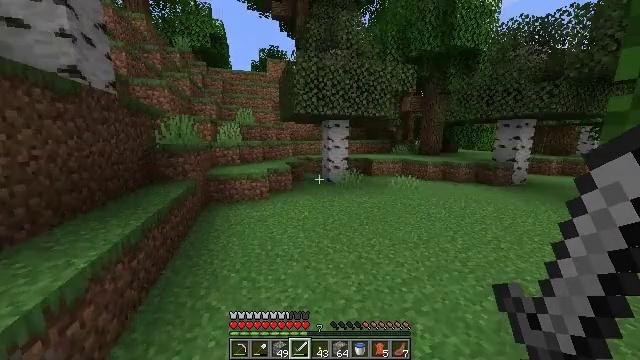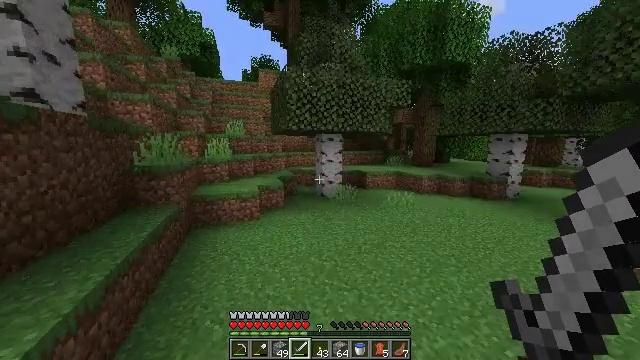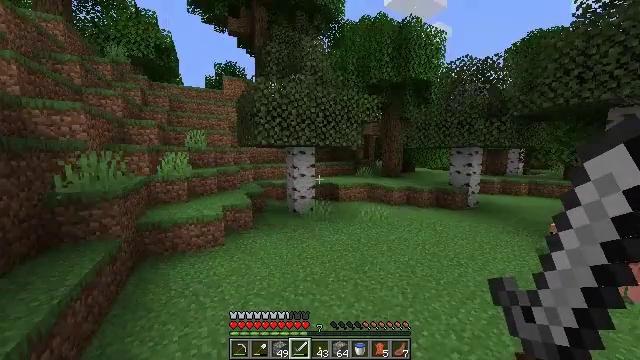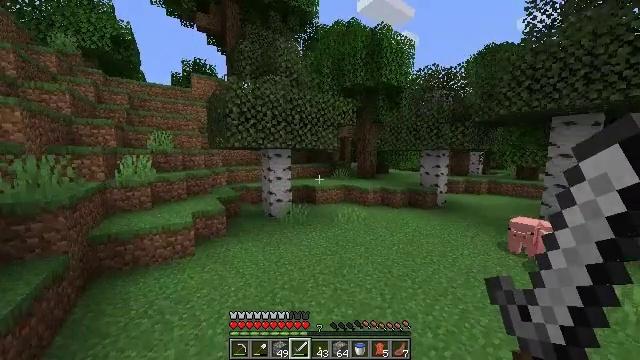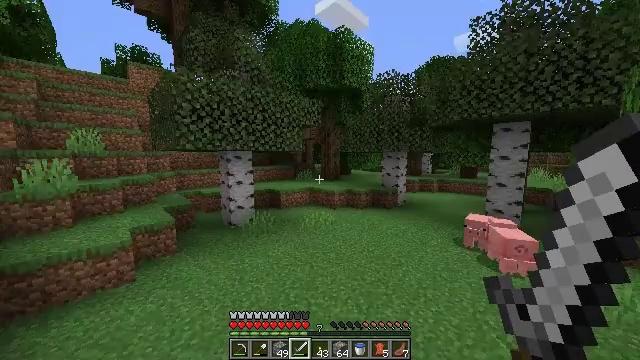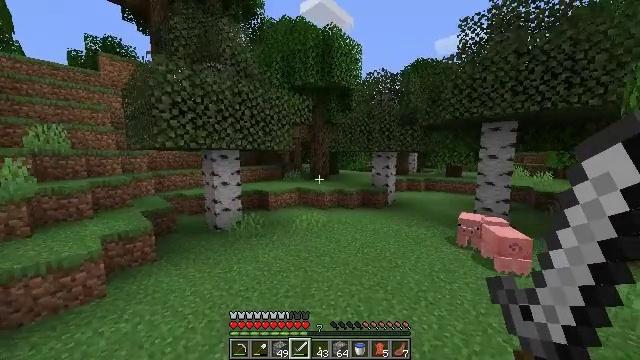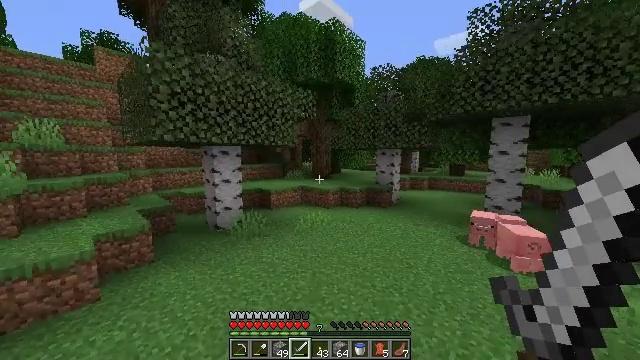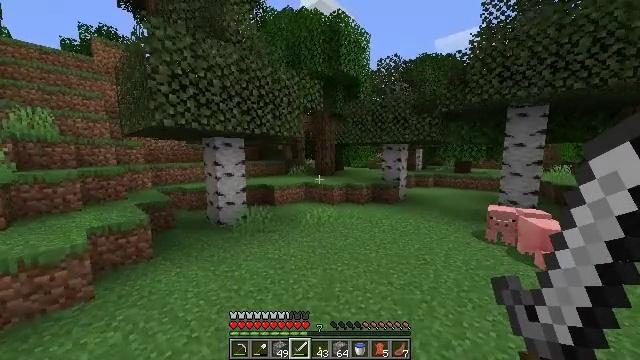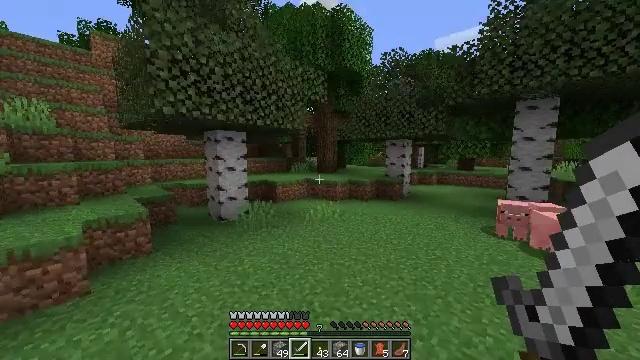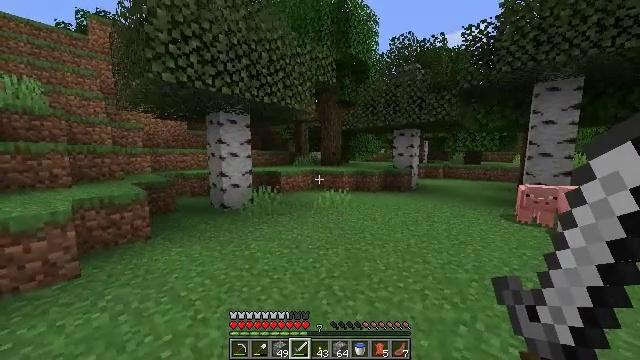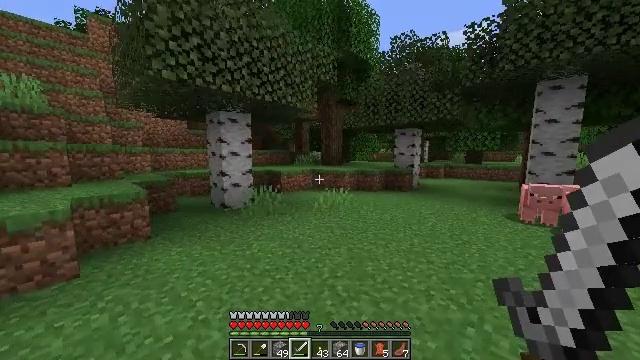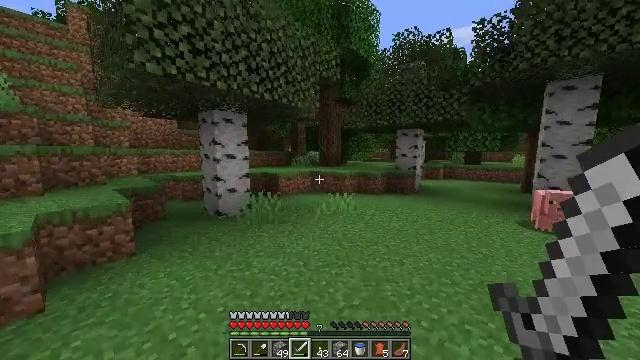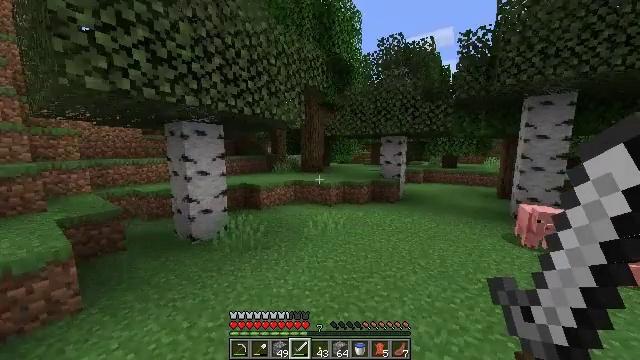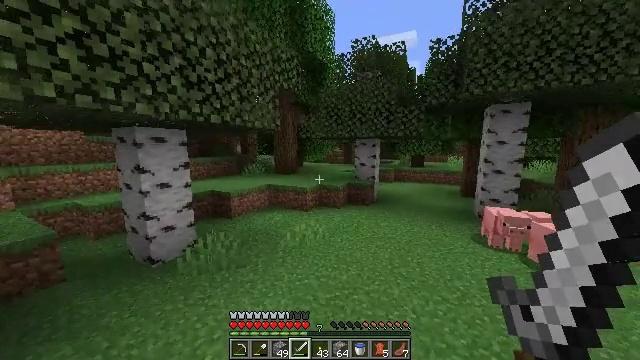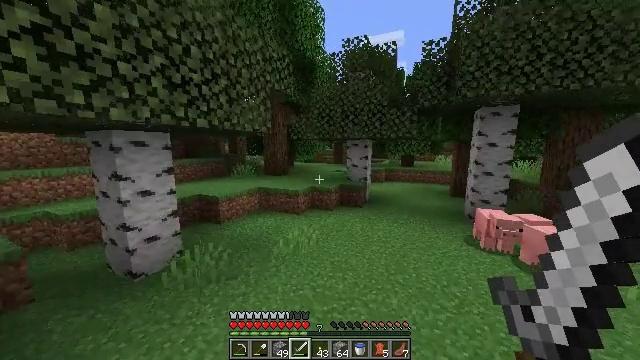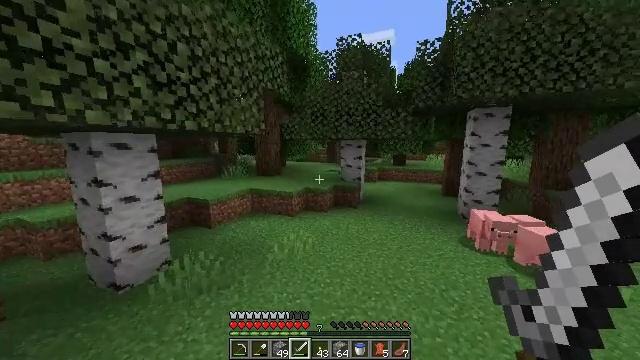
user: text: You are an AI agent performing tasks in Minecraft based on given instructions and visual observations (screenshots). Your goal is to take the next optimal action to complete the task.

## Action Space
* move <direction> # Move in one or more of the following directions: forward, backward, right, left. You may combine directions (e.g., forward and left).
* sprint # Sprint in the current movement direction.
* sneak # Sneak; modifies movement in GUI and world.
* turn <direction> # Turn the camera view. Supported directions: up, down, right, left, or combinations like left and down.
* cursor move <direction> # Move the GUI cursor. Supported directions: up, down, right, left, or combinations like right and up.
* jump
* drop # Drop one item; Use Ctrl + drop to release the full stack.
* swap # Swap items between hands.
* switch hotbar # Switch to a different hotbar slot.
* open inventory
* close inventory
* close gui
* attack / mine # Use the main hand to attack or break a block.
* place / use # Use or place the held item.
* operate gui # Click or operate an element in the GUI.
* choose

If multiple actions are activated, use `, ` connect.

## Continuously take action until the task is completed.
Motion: motion action
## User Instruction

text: Remove a peony from the inventory.
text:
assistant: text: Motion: move forward, sprint, turn right and up, jump
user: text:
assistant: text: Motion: move forward, sprint, turn right and up, jump
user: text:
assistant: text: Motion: move forward, sprint, turn right, jump
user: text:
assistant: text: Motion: move forward and move left, sprint, turn right, jump
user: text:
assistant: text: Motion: move forward and move left, sprint, turn right, jump
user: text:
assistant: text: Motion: move forward and move left, sprint, jump
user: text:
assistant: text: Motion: move forward and move left, sprint, jump
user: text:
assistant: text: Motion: move forward and move left, sprint, jump
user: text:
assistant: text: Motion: move forward and move left, sprint, jump
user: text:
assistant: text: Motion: move forward and move left, sprint, jump
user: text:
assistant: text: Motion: move forward, sprint, turn right, jump
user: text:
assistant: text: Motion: move forward, sprint, turn right, jump
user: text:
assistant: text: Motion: move forward, sprint, turn right, jump
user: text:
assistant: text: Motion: move forward, sprint, turn right, jump
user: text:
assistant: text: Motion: move forward, sprint, turn right, jump
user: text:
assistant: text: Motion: move forward, sprint, turn right, jump
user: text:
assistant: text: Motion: move forward, sprint, jump
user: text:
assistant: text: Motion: move forward, sprint, jump
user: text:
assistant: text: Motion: move forward, sprint, jump
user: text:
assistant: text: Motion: move forward, sprint, jump
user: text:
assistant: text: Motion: move forward, sprint, jump
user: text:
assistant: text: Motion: move forward, sprint, turn left and down, jump
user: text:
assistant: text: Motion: move forward, sprint, turn left and down, jump
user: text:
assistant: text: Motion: move forward, sprint, turn left and down, jump
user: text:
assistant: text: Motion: move forward, sprint, turn left, jump
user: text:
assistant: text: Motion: move forward, sprint, turn left, jump
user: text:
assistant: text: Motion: move forward, sprint, turn left, jump
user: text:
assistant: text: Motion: move forward, sprint, jump
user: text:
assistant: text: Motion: move forward, sprint, jump
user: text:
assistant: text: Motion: move forward, sprint, jump